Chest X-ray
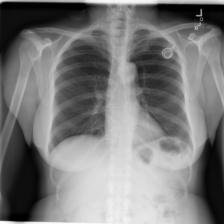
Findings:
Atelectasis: negative
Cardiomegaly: negative
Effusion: negative
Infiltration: negative
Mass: negative
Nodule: negative
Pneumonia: negative
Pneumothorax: negative
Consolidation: negative
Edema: negative
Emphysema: negative
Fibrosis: negative
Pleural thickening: negative
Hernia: negative